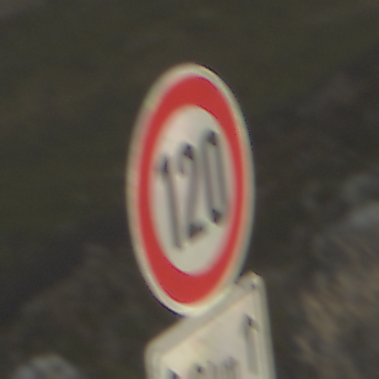
Verkehrszeichen: Geschwindigkeit120
Zusatzzeichen unten: LaengeEinerStrecke2
Umgebung: Outdoor, Nature
Tageszeit: SunriseSunset
Wetter: PartlyCloudy
Licht: Natural
Jahreszeit: Summer
Kontrast: HighContrast